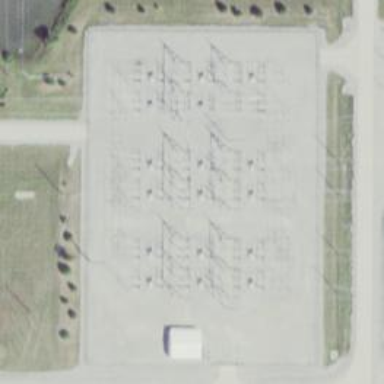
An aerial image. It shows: Switch used for power control.